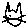
Label: cat